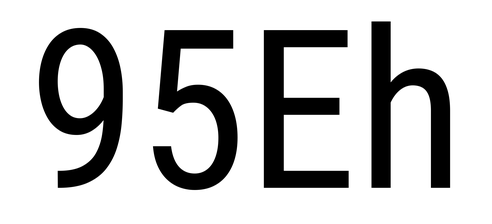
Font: Roboto_Condensed_Regular